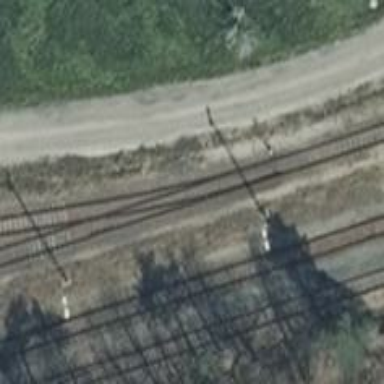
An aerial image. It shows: Railway switch with turnout to the right.